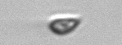
Label: Cryptophyta